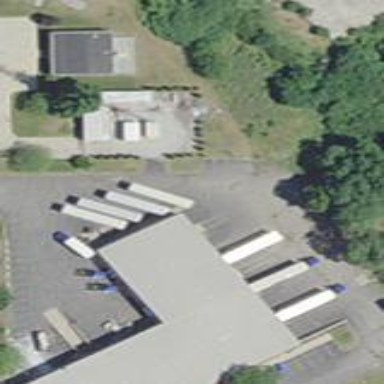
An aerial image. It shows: Utility area dedicated to telecom services.